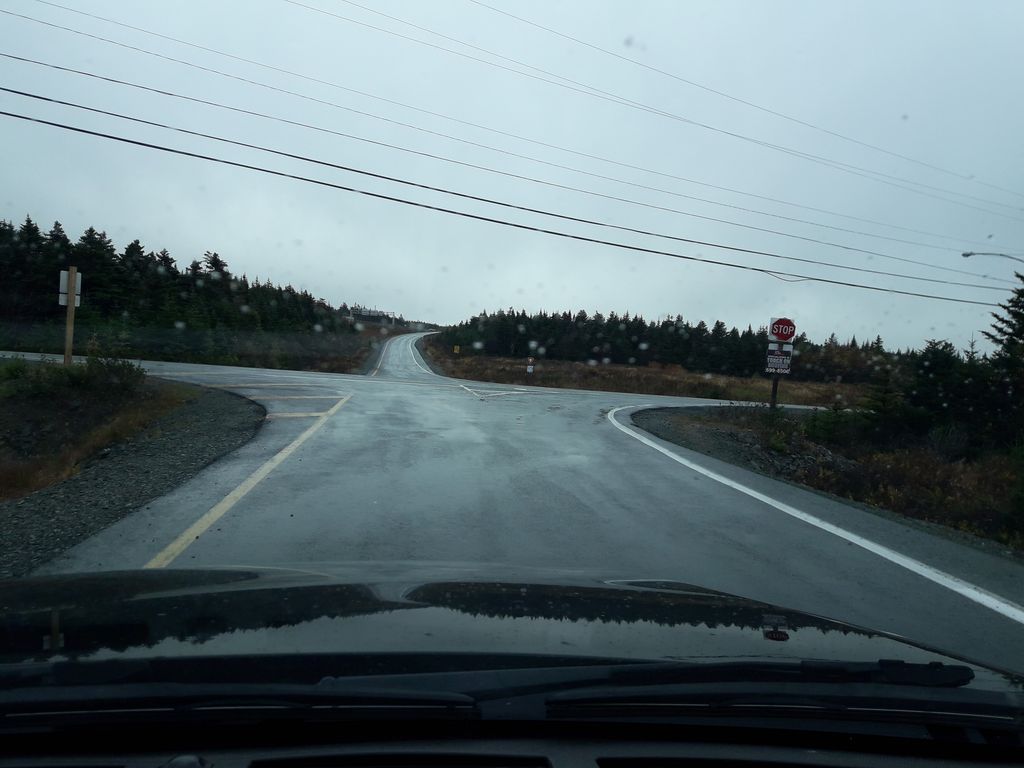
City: st_johns